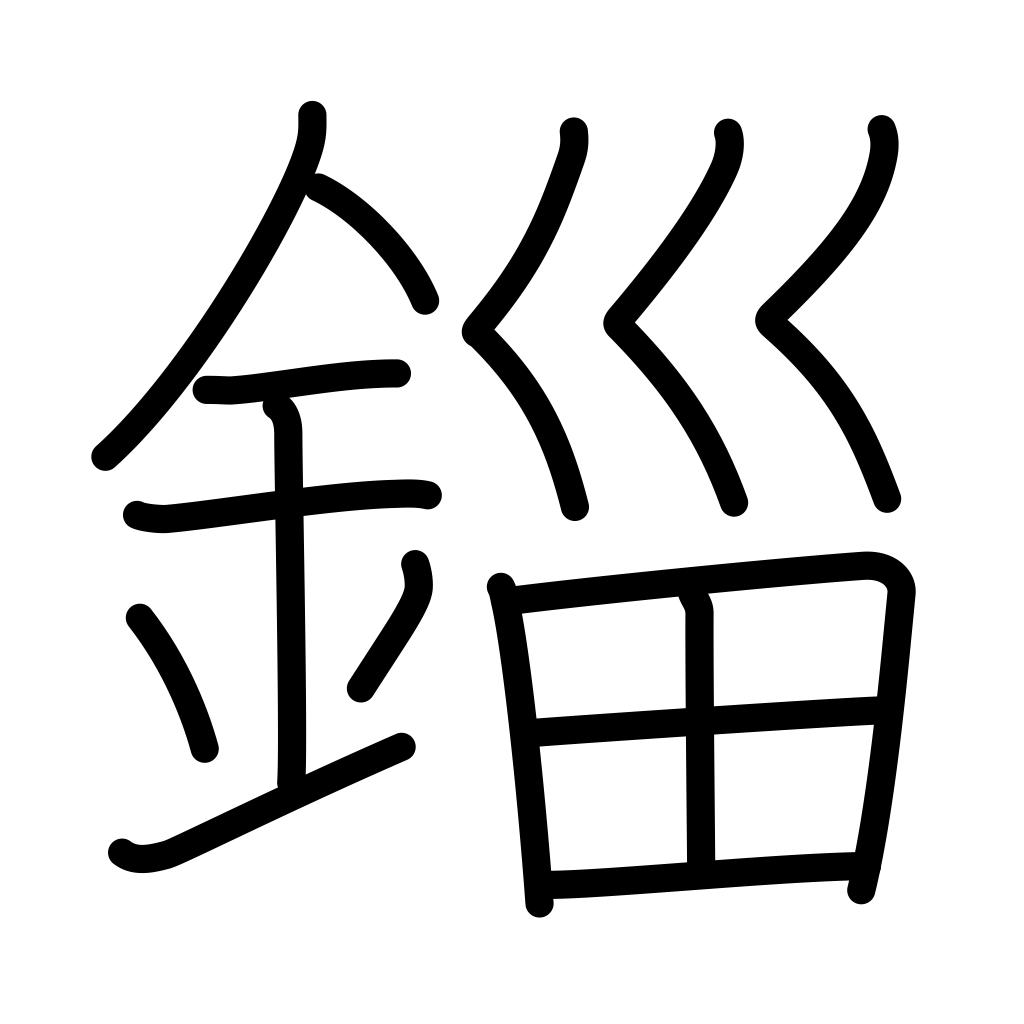
Meaning: unit of weight, small, slight